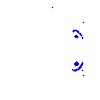
Particle: electron